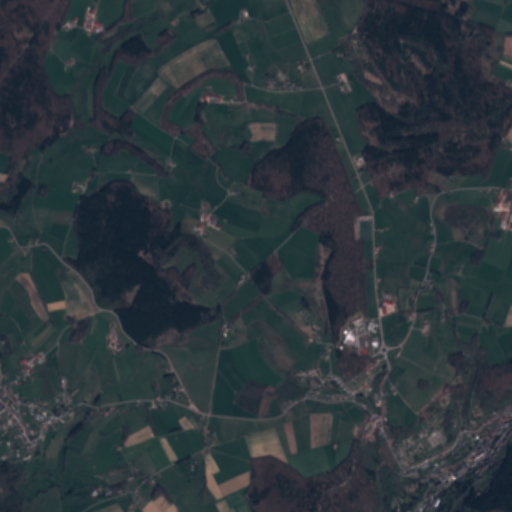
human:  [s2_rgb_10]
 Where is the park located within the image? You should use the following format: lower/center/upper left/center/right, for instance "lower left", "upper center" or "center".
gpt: The park is located in the lower right of the image.
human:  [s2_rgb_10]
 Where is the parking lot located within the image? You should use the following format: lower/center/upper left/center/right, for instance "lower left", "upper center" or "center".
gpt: The parking lot is located in the lower right of the image.
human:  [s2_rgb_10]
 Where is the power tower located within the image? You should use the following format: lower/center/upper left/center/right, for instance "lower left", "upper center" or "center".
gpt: The power tower is located in the lower left of the image.
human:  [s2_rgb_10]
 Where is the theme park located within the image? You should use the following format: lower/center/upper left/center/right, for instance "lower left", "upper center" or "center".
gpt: The theme park is located in the lower right of the image.
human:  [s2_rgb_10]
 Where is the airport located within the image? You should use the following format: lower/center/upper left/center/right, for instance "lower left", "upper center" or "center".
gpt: There is no airport in the image.